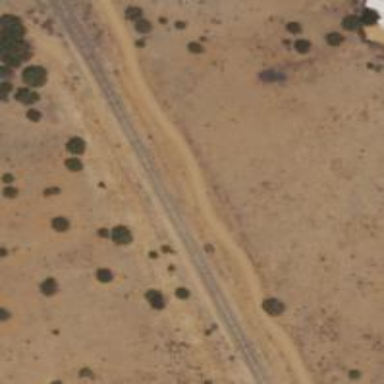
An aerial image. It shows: Railway track.